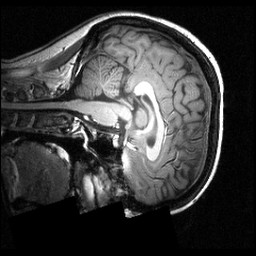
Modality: T1w
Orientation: sagittal
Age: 21
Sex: female
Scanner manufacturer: siemens
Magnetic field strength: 3.951 T
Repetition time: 1.5 s
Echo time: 0.00335 s